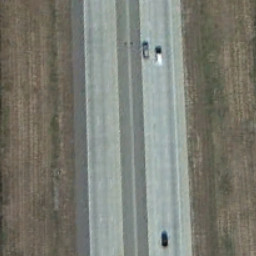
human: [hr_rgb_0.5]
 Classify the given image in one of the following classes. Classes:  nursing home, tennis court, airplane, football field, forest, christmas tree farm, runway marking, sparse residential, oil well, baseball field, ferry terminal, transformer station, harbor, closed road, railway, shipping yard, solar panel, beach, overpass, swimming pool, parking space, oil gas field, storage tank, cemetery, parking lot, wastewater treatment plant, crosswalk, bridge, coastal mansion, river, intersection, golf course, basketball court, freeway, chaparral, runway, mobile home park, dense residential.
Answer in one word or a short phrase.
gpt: freeway